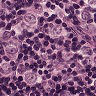
Metastatic tissue present: yes